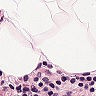
Metastatic tissue present: no